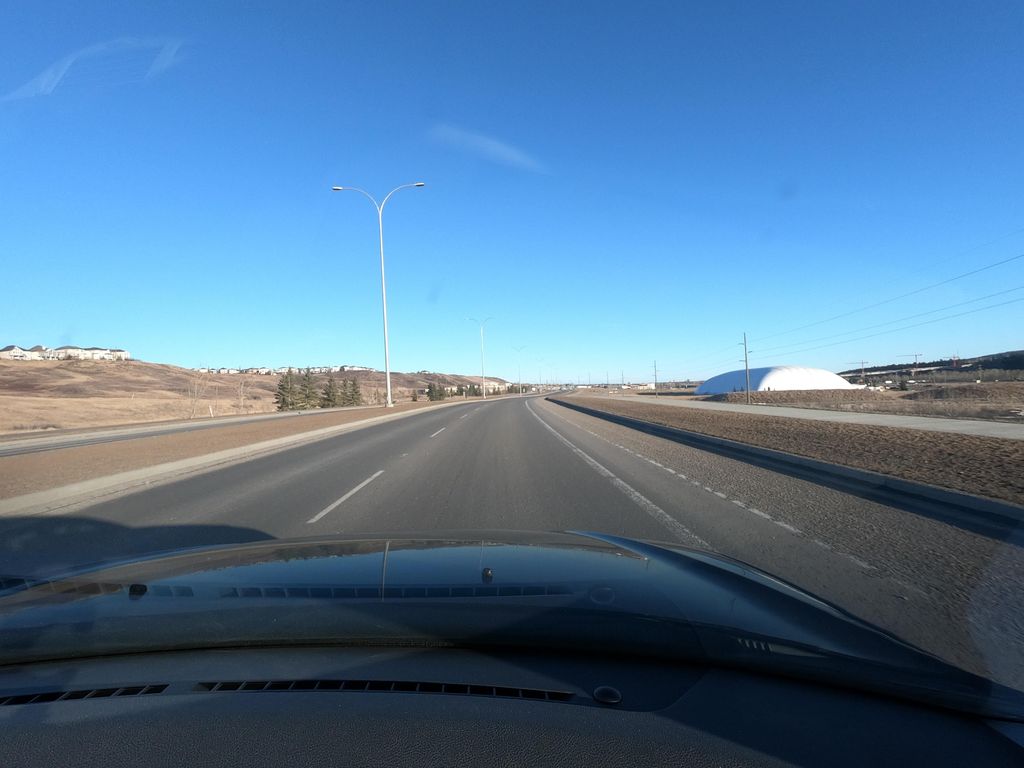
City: calgary